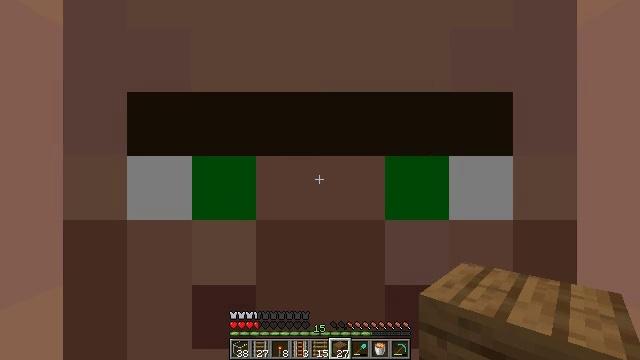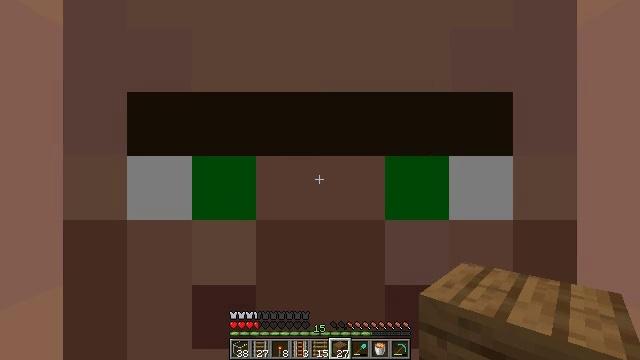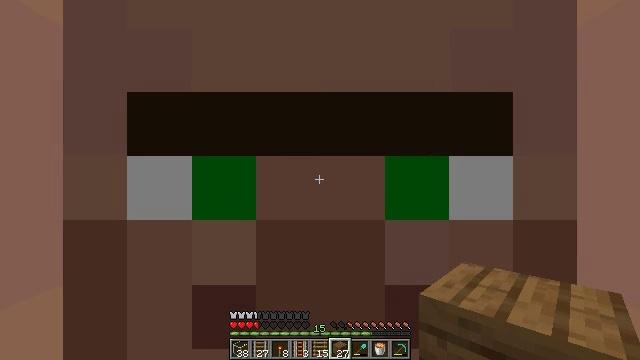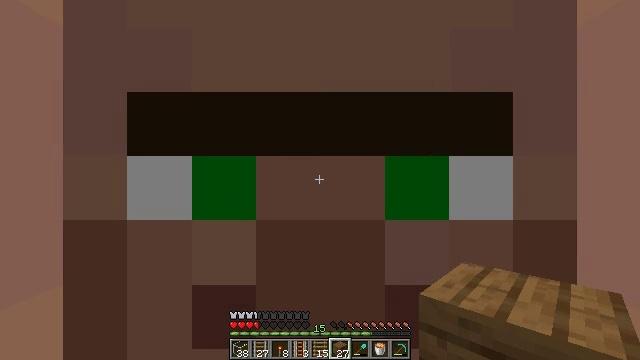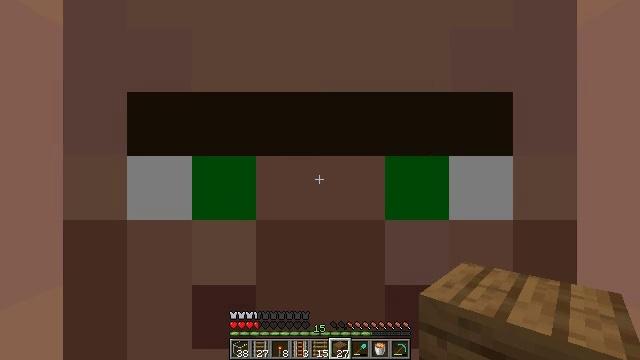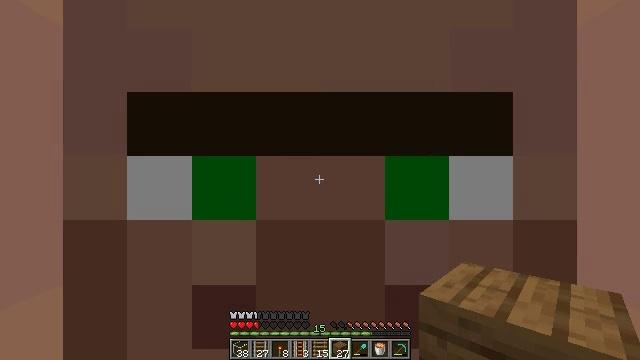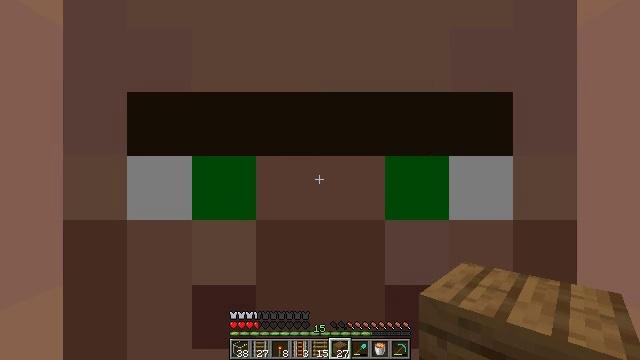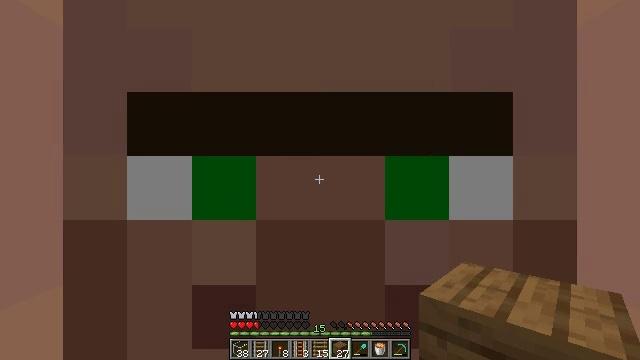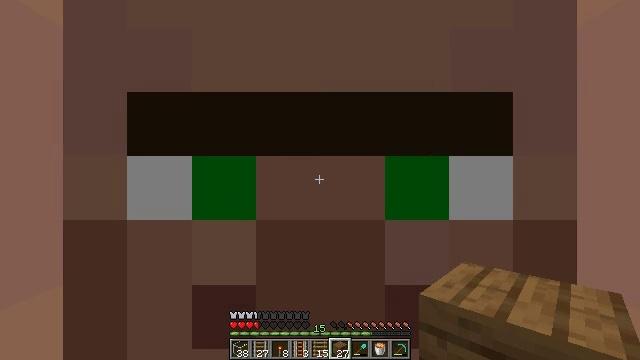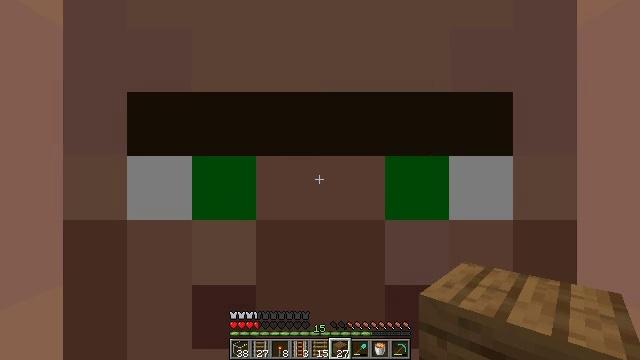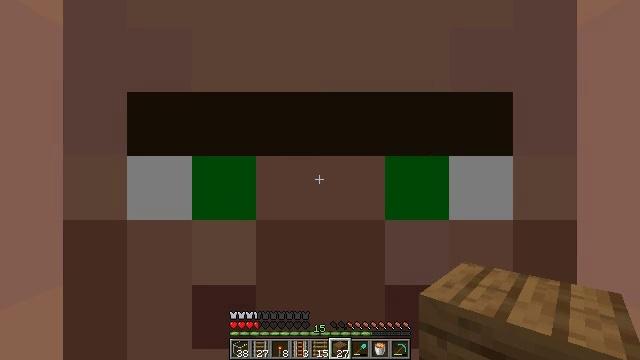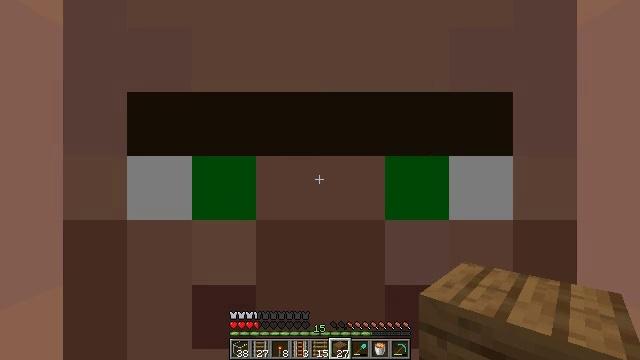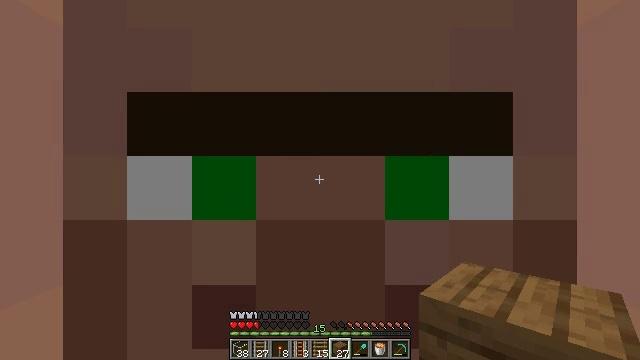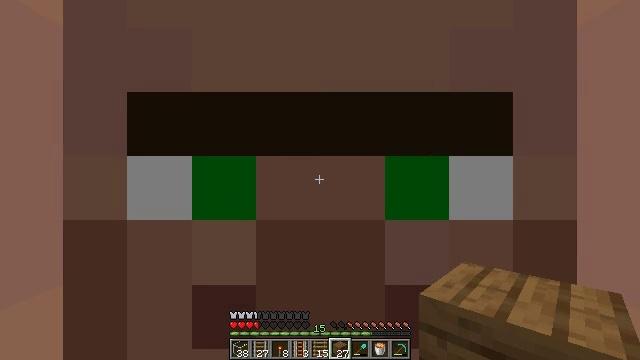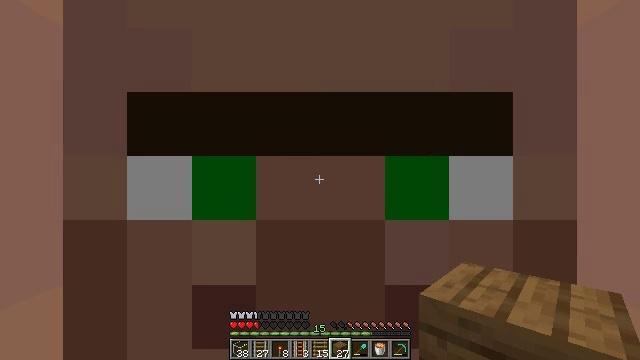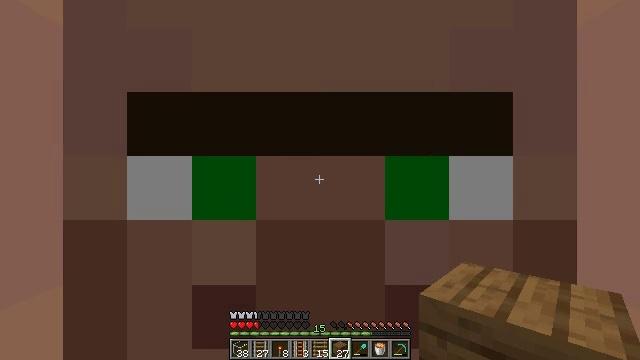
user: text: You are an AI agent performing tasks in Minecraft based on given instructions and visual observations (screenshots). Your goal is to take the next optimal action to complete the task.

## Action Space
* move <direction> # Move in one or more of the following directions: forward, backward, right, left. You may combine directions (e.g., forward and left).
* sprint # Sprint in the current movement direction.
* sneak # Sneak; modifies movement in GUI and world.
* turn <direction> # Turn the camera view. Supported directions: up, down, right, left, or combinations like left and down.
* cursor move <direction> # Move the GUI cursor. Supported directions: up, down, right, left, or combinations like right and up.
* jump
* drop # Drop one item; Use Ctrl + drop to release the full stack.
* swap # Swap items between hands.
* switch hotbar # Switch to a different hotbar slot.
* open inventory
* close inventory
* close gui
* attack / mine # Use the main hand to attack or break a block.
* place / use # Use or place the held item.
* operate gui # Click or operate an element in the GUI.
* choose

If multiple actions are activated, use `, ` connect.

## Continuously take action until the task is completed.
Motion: motion action
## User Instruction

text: Utilize the crafting table to create a brown bed.
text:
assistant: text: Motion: no_op
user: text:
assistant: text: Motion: no_op
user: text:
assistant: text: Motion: no_op
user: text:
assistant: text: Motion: no_op
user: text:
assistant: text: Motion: no_op
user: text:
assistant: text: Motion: no_op
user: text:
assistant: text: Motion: no_op
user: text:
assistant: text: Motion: no_op
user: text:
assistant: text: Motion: no_op
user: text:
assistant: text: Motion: no_op
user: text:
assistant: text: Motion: no_op
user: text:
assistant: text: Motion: no_op
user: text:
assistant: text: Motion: no_op
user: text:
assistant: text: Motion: no_op
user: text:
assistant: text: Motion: no_op
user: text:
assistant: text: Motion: no_op
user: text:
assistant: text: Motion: no_op
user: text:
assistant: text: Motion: no_op
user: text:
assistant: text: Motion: no_op
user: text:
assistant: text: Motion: no_op
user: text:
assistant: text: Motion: no_op
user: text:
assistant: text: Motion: no_op
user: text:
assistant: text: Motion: no_op
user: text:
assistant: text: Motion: no_op
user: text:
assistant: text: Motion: no_op
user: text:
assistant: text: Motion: no_op
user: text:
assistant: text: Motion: no_op
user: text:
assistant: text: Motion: no_op
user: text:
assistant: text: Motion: turn right and down
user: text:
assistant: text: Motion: turn right and down